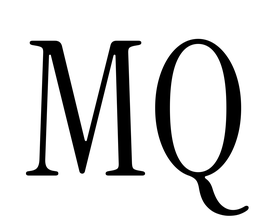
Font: InstrumentSerif-Regular